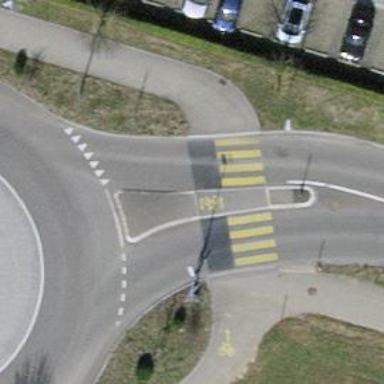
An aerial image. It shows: Asphalt cycleway with crossing.